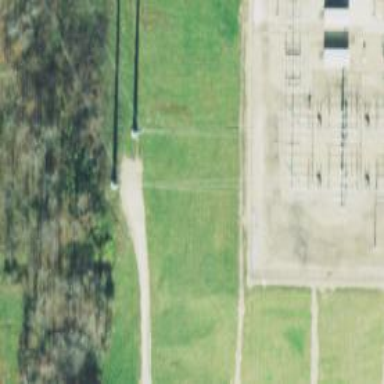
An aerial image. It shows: Power tower.